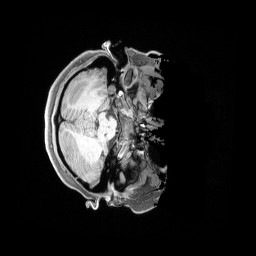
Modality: T1w
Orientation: axial
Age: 24
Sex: female
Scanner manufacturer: siemens
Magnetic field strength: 3 T
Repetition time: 2.4 s
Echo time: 0.00228 s